Aerial crown-view tile of a tropical tree (Barro Colorado Island, Panama), acquired 20241014:
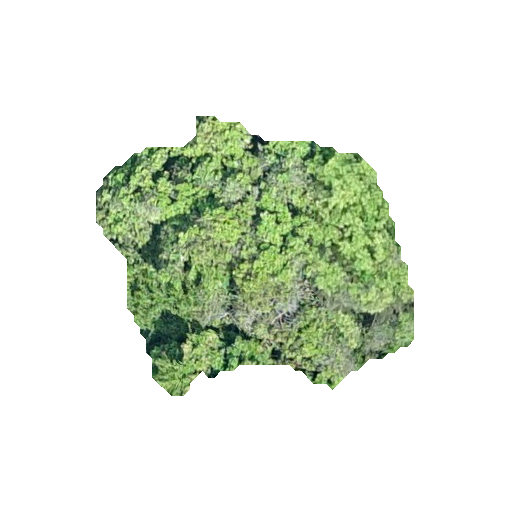
Species: Prioria copaifera
GBIF accepted scientific name: Prioria copaifera
Crown area: 97.125 m²